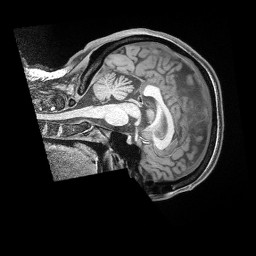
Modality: T1w
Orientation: sagittal
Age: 37
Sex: female
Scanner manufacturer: siemens
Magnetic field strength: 3 T
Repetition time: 2 s
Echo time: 0.00211 s